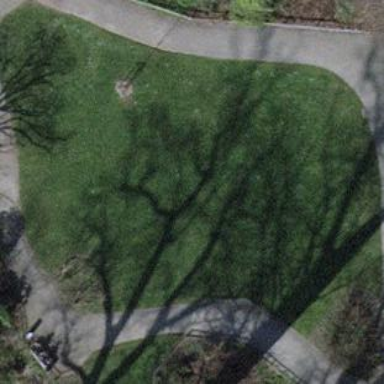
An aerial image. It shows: Lovely park for leisure and relaxation.